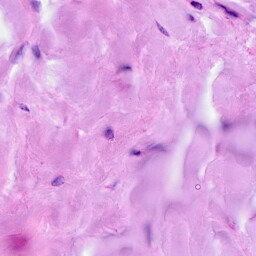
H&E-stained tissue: Breast